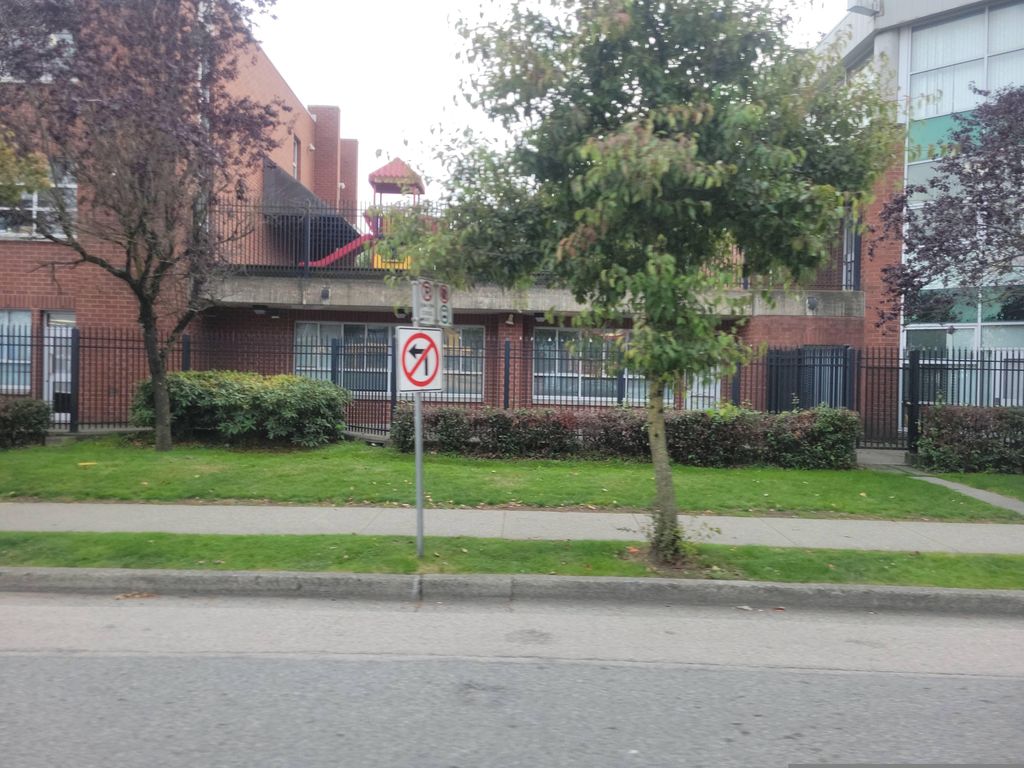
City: vancouver